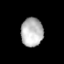
Tissue: prostate
Cell type: Endothelial cells
Senescence score: 0.2725
Nuclear area (px): 621
Mean DAPI intensity: 184.382